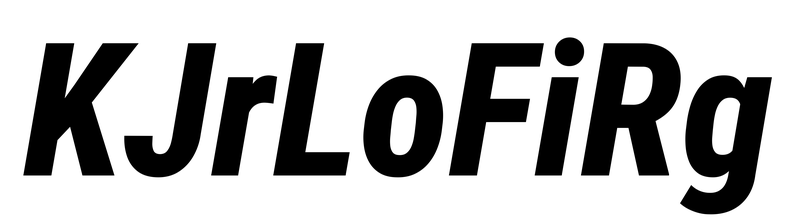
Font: Roboto-Italic_Condensed_ExtraBold_Italic